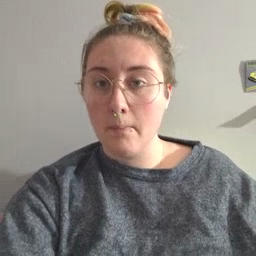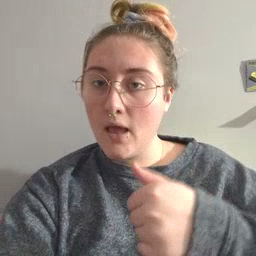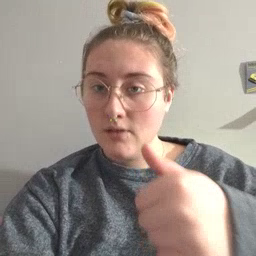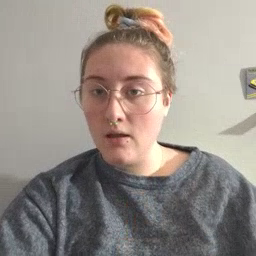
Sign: puzzle